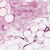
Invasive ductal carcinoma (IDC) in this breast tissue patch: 0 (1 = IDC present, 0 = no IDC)